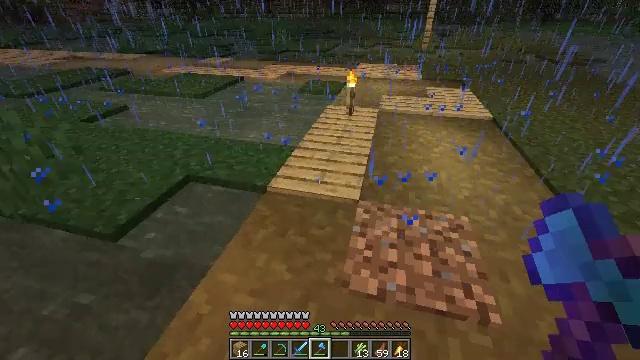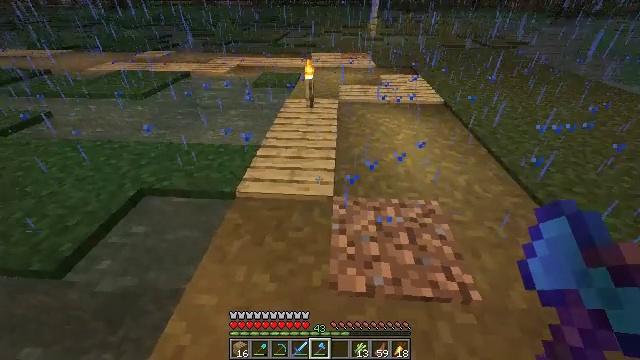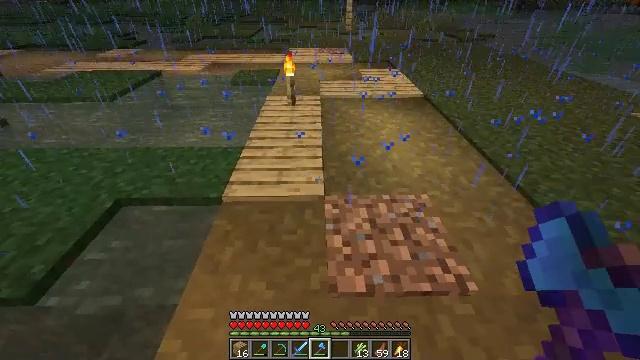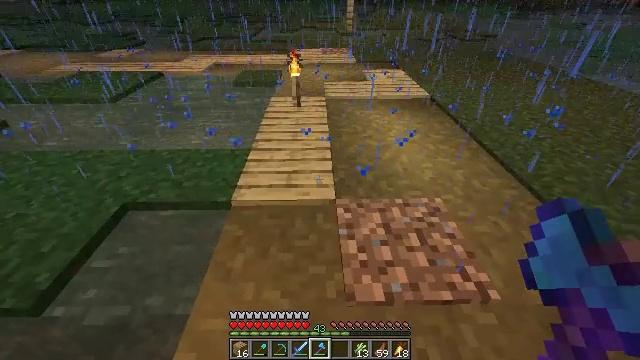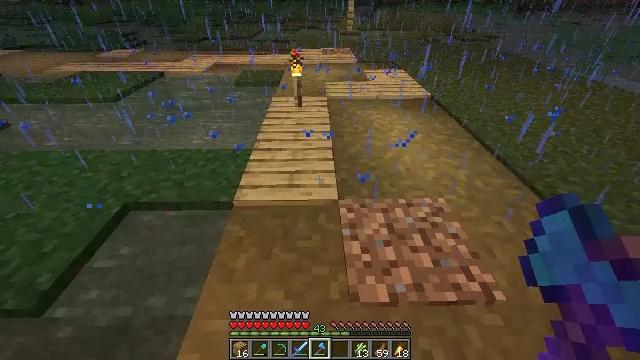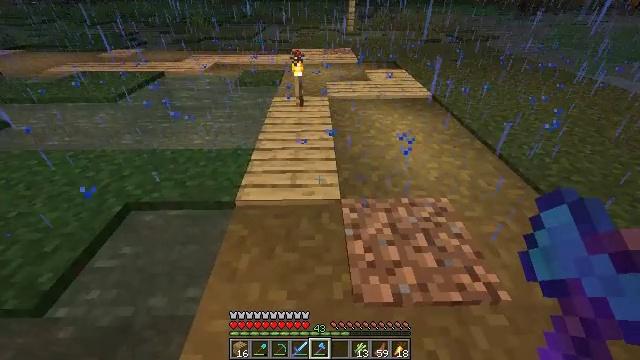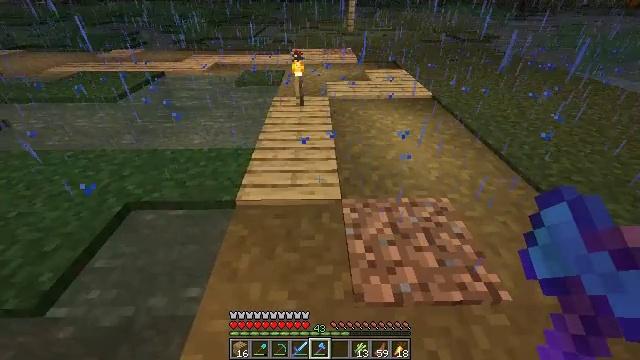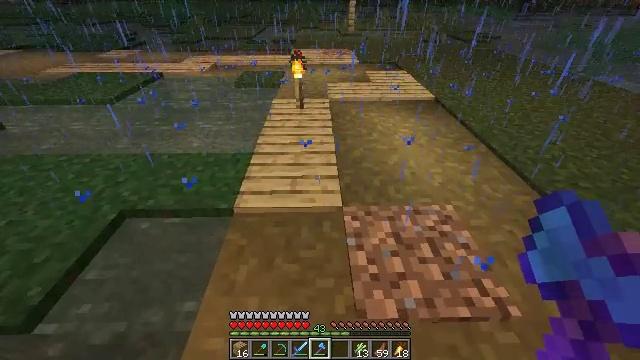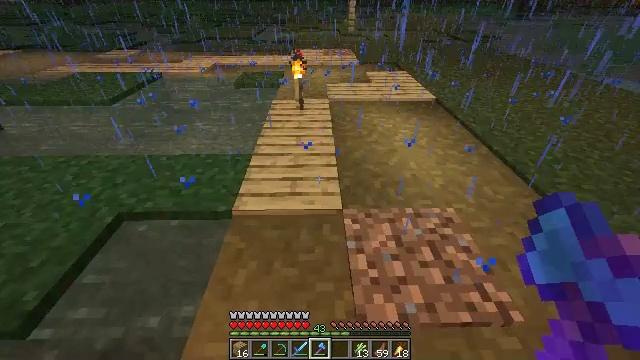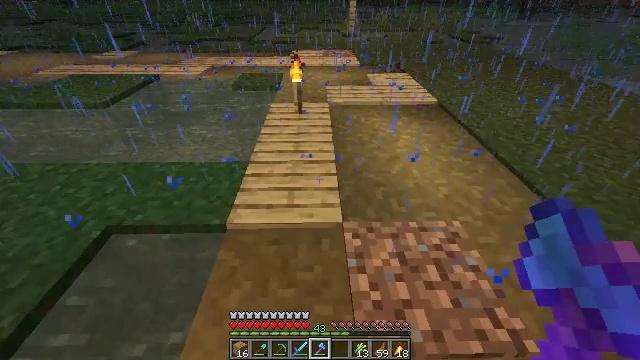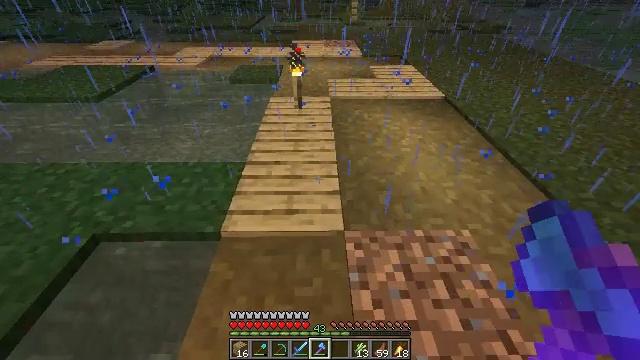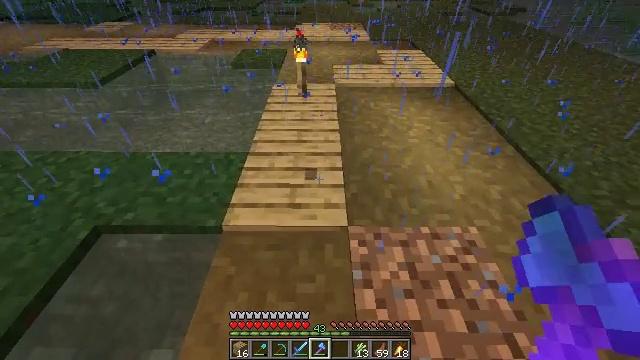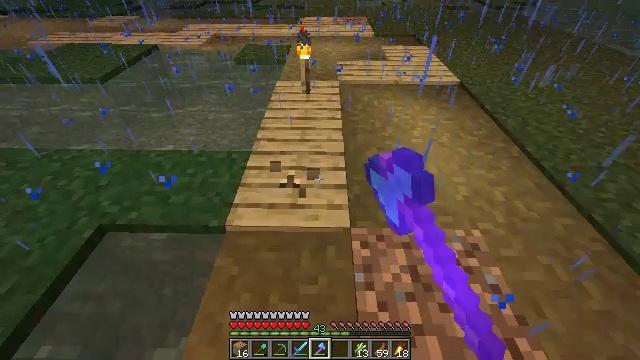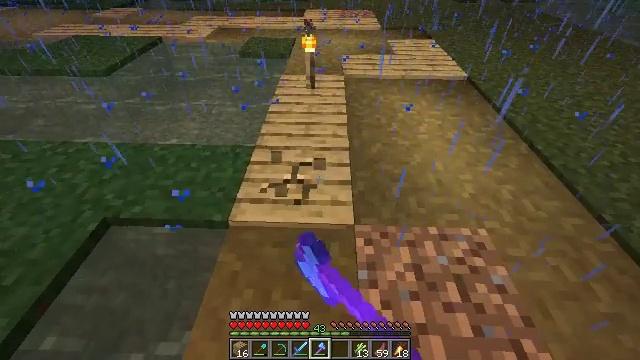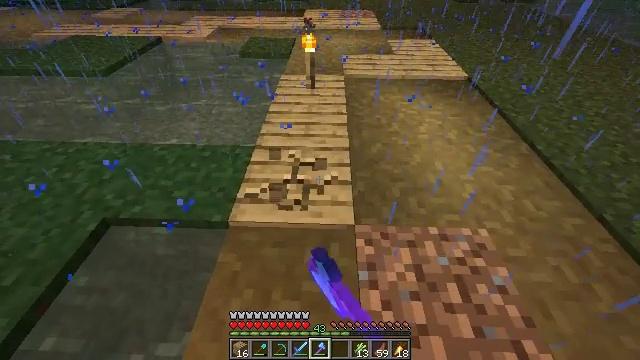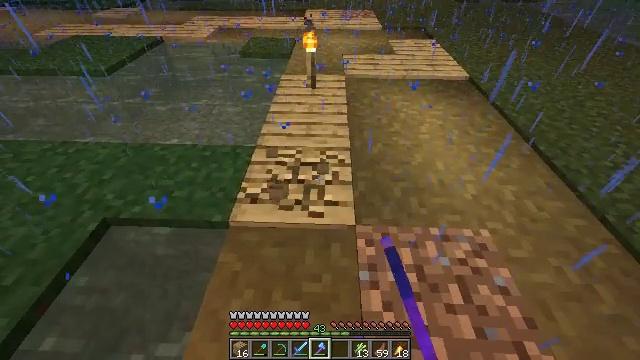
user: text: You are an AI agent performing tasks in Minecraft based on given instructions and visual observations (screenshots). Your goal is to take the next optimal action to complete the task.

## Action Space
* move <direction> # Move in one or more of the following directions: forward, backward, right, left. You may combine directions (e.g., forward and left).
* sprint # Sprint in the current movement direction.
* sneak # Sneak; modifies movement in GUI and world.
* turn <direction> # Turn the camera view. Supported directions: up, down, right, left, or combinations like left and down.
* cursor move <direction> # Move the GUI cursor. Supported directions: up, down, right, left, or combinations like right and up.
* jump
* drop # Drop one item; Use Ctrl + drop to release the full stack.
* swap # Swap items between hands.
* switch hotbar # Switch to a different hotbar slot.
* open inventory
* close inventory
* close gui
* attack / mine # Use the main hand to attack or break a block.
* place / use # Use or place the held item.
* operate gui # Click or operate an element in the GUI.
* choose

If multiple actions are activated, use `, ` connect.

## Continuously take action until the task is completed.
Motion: motion action
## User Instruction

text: Retrieve oak planks from the wooden block.
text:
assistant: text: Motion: move forward and move left, turn right and down
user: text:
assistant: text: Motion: turn right
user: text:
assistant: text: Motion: no_op
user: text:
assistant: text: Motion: no_op
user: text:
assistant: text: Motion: no_op
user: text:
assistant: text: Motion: no_op
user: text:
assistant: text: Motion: move forward
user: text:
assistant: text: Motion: move forward
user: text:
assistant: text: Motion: move forward
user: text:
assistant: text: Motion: turn down
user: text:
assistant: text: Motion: turn left and down, attack / mine
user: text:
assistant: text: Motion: turn down, attack / mine
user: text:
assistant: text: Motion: turn left and down, attack / mine
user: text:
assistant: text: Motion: attack / mine
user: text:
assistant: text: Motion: attack / mine
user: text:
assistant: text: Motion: attack / mine
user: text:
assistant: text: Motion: attack / mine
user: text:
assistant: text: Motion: move forward, attack / mine
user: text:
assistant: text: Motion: move forward, attack / mine
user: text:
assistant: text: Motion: move forward, attack / mine
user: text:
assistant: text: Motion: move forward, attack / mine
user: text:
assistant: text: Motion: attack / mine
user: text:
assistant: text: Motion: attack / mine
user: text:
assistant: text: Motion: attack / mine
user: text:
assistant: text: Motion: attack / mine
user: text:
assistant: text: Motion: attack / mine
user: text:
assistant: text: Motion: attack / mine
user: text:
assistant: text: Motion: attack / mine
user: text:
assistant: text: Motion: attack / mine
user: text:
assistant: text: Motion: move forward, attack / mine